Question: We have a multilingual website and it seems we've stumbled upon some bug which is present in Chrome/Opera but doesn't happen in FireFox/IE. It happens only in a few of our languages such as Bengali/Hindu/Tamil/Urdu and we believe it's either script or font related. It seems that Chrome/Opera miscalculate the automatic width of a container element and so a child element of it is overflown to the next line.
To re-create, simply see the main page of our site in Bengali <URL> using different browsers. We have no browser-specific changes in neither HTML nor CSS code.
You can click the languages button and switch between languages and you'll notice only some of them have this happening.
A workaround has worked for some of these languages (such as Hindi /hi) where we set #top_text { font-size: 1em; } instead of 1.1em
Playing with the CSS you could see that if you set a wide enough width for #top_text, the languages button won't be pushed to the next line. However, if its automatic width would have been set properly, this shouldn't have happened.
Any ideas for simple CSS workaround that would still keep our design responsive and useful in all languages?
Thanks
---

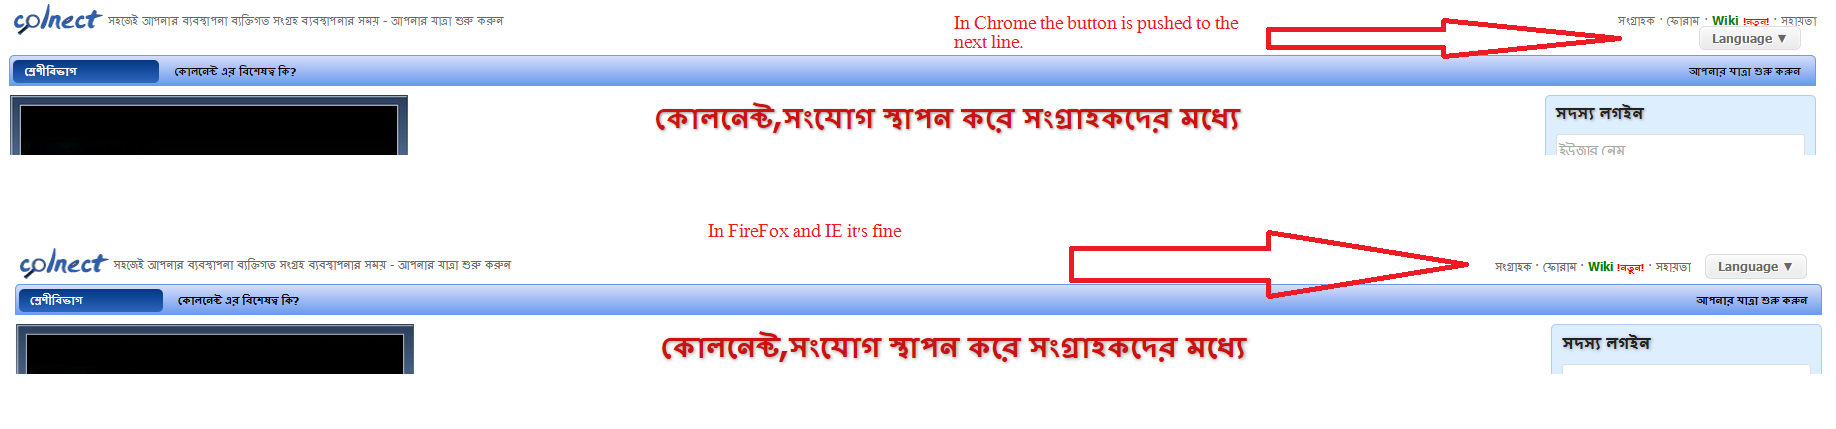
Answer: In your CSS (<URL>
'''
#lang_btn
'''
you have 'display:inline-block;'
if you change this to
'''
display:inline;
'''
Or even remove this (by default a element takes inline), the issue would be sorted
Second option is to make all the anchor elements inline-block
i.e. '<a></a>' in that div as inline block with 'white-space: nowrap;'